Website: walmart
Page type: cart
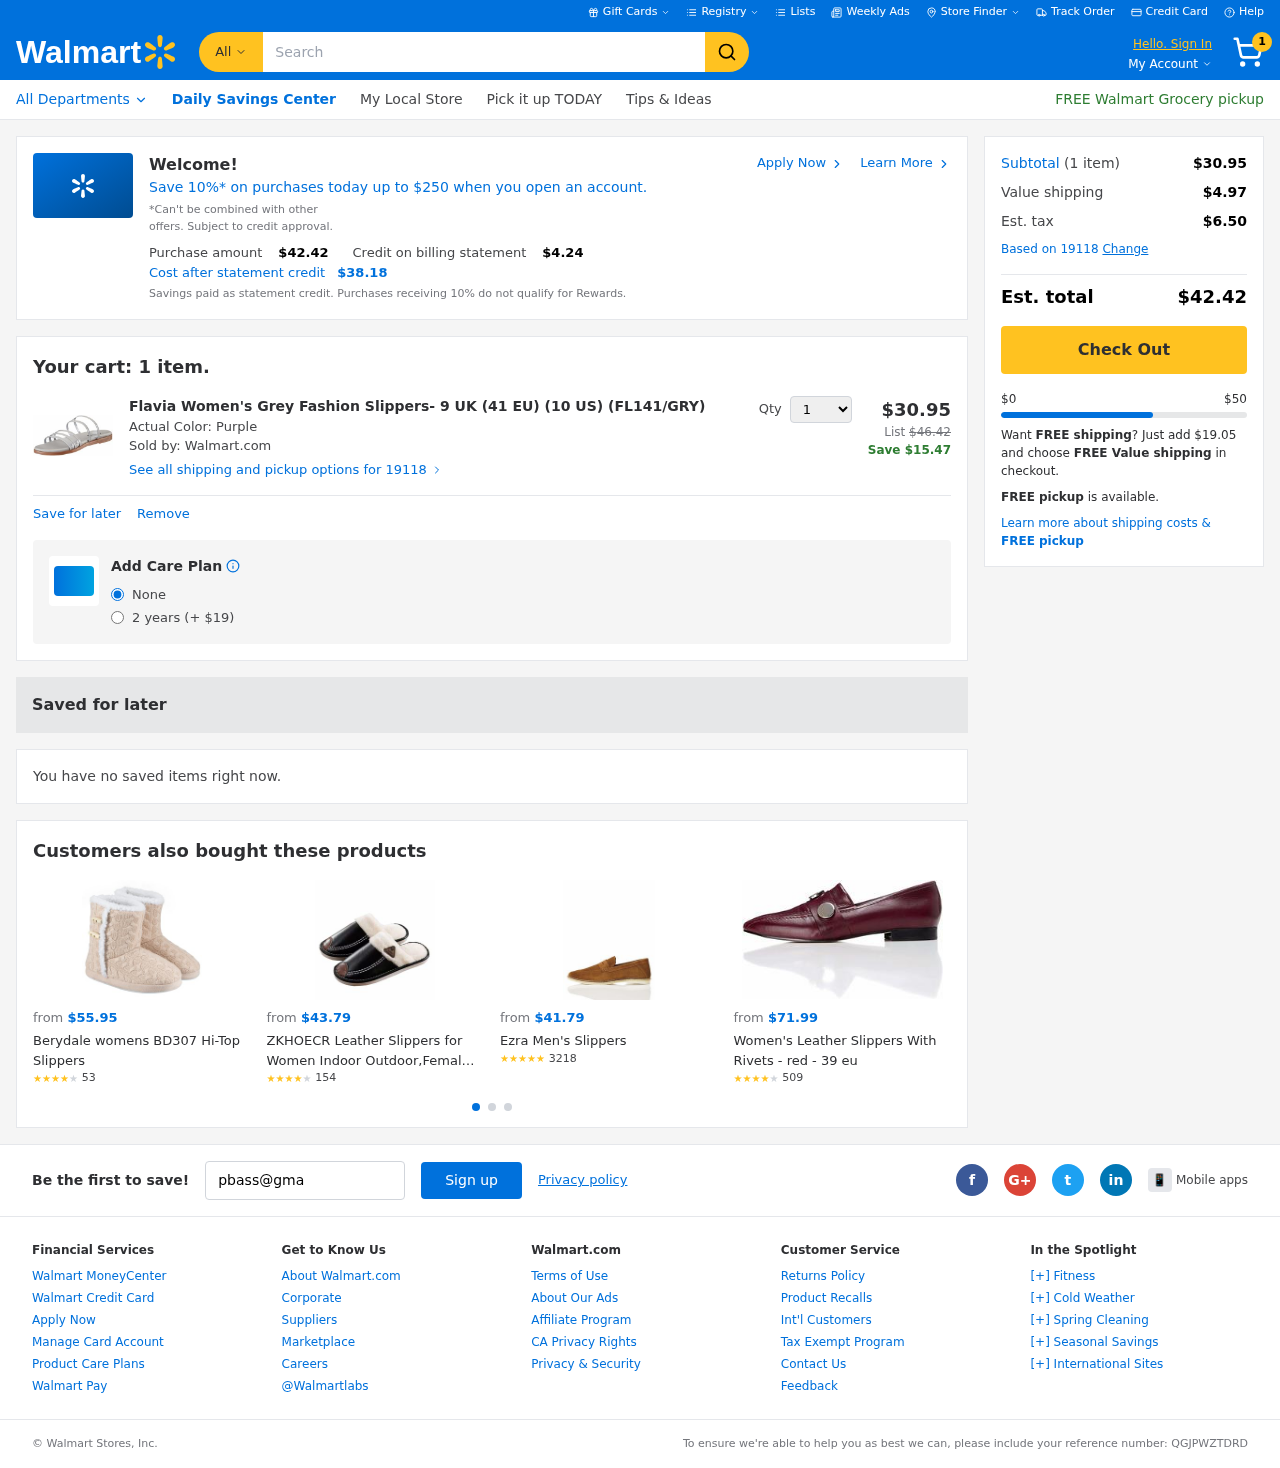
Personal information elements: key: PII_EMAIL
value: pbass@gmail.com
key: PII_POSTCODE
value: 19118
Product elements: key: PRODUCT1_NAME
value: Flavia Women's Grey Fashion Slippers- 9 UK (41 EU) (10 US) (FL141/GRY)
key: PRODUCT1_PRICE
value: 30.95
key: PRODUCT1_QUANTITY
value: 1
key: PRODUCT2_NAME
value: Berydale womens BD307 Hi-Top Slippers
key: PRODUCT2_NUM_RATINGS
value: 53
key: PRODUCT2_PRICE
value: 55.95
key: PRODUCT2_RATING
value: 3.7
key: PRODUCT3_NAME
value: ZKHOECR Leather Slippers for Women Indoor Outdoor,Femal Cozy Cotton Lightweight Warm Shoes Winter An
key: PRODUCT3_NUM_RATINGS
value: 154
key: PRODUCT3_PRICE
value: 43.79
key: PRODUCT3_RATING
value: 4.1
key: PRODUCT4_NAME
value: Ezra Men's Slippers
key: PRODUCT4_NUM_RATINGS
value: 3218
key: PRODUCT4_PRICE
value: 41.79
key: PRODUCT4_RATING
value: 4.7
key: PRODUCT5_NAME
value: Women's Leather Slippers With Rivets -  red -  39 eu
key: PRODUCT5_NUM_RATINGS
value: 509
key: PRODUCT5_PRICE
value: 71.99
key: PRODUCT5_RATING
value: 3.9
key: PRODUCT1_ORIGINAL_PRICE
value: $46.42
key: PRODUCT1_SAVINGS
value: Save $15.47
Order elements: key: ORDER_NUM_ITEMS
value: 1
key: ORDER_TOTAL
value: $42.42
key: PROMO_TOTAL_AFTER_CREDIT
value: $38.18
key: ORDER_SUBTOTAL
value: $30.95
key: ORDER_SHIPPING_COST
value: $4.97
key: ORDER_TAX
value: $6.50
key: FREE_SHIPPING_REMAINING
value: $19.05
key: ORDER_REFERENCE_NUMBER
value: QGJPWZTDRD
Search elements: key: HEADER_SEARCH
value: Search
Other elements: key: PROMO_CREDIT
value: $4.24